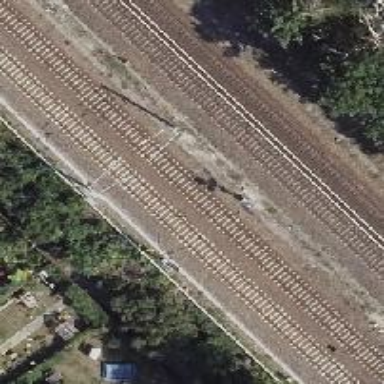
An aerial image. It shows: Railway signal.